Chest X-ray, AP view. Patient: 51 years old, sex F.
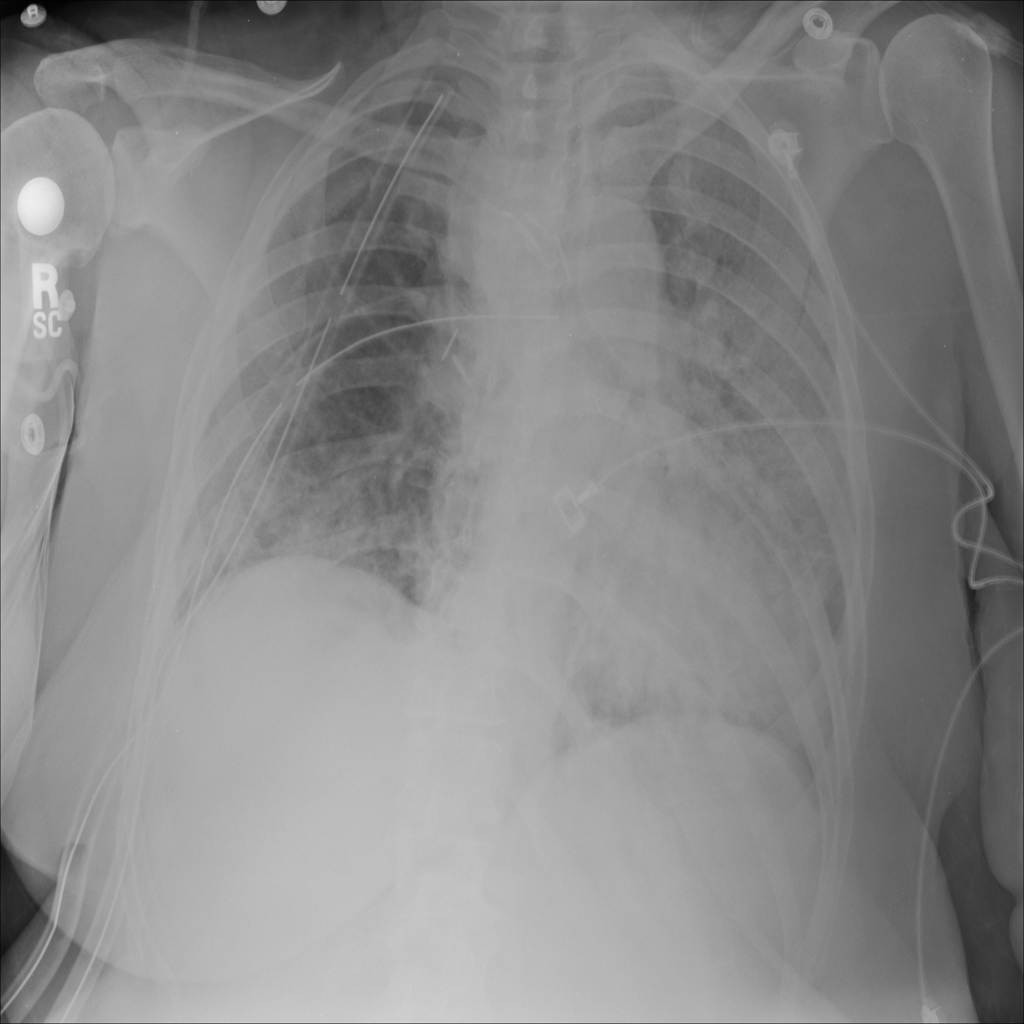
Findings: Consolidation, Infiltration, Pneumothorax